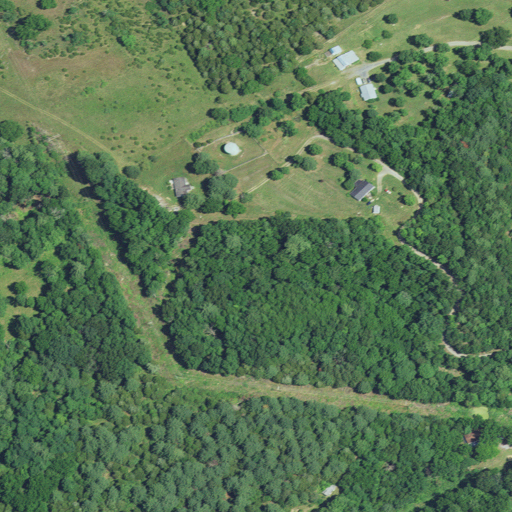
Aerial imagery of valley in West Virginia named Cool Hollow containing deciduous forest, mixed forest, pasture, open development, evergreen forest, and low intensity development